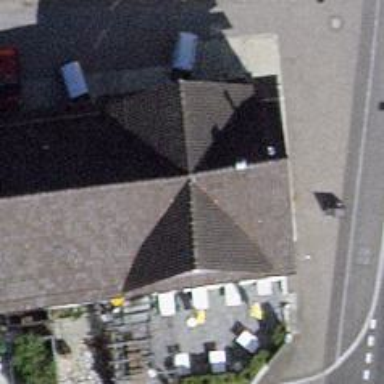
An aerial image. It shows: Restaurant.